Question: My app is terminating due to memory pressure at a certain point in the app's use, and I have isolated the problem down to one chunk of code that is causing the problem.
I'll copy the code chunk below, but first I'll describe what it's doing.
:
I have a for loop that is iterating through a list of videos. For each video, the for loop increases the size of the containing scrollview, draws a label and a button (both pertaining to the video), and asynchronously grabs a thumbnail of the video and places it below the button.
:
The grabbing the thumbnail part is the problem. I don't think that the fact that this is done asynchronously is the problem, as I have tried it synchronously and the termination still occurs. When I comment out the code that grabs the thumbnail (the entire asynchronous part in the code below) the app doesn't crash.
:
NB: I'm using comments to replace code in some cases for brevity.
'''
for (int i = [_videoURLs count]-1; i >= 0 ; i--)
{
//increase the scrollview size
//get background image:
dispatch_async(screenshotQueue, ^{
AVURLAsset *as = [[AVURLAsset alloc] initWithURL:currentURL options:nil];
AVAssetImageGenerator *ima = [[AVAssetImageGenerator alloc] initWithAsset:as];
ima.appliesPreferredTrackTransform = YES;
NSError *err = NULL;
CMTime time = CMTimeMake(1, 24);
CGImageRef imgRef = [ima copyCGImageAtTime:time actualTime:NULL error:&err];
UIImage *thumbnail = [[UIImage alloc] initWithCGImage:imgRef];
dispatch_async(dispatch_get_main_queue(), ^{
UIImageView *backgroundImage = [[UIImageView alloc]initWithFrame:buttonFrame];
backgroundImage.image = thumbnail;
backgroundImage.layer.opacity = 0;
[self.videoScrollView addSubview:backgroundImage];
[self.videoScrollView sendSubviewToBack:backgroundImage];
[UIView animateWithDuration:0.5 delay:0.0 options: UIViewAnimationOptionCurveEaseInOut
animations:^{
backgroundImage.layer.opacity = 1;
}
completion:^(BOOL finished){}];
});
});
//add title to the screen caps
//draw the button
}
'''
I'm on Xcode 5, testing on a new device with iOS 7. I'm self taught, so I'm sure I've picked up my fair share of bad habits, but I'm hoping I've missed something obvious that someone with a little more experience will pick up on.
I've tried a fair amount of googling and searching on stack overflow, and have tried looking at diagnostics, logs and memory profiles to isolate the problem further, to no avail.
Any help would be greatly appreciated!
:
How to reproduce the error:
1. Go to video list
2. Leave video list
3. Repeat 1+2 4 or 5 times causes the crash
Step 2. simply removes the entire scrollView from its superview and then redraws it. I understand it's not necessary to redraw the video list every time you go back to it, but I'm doing this for a certain reason and I don't believe this is the source of the problem (I could be wrong).
:
Here's an image of the memory profile:

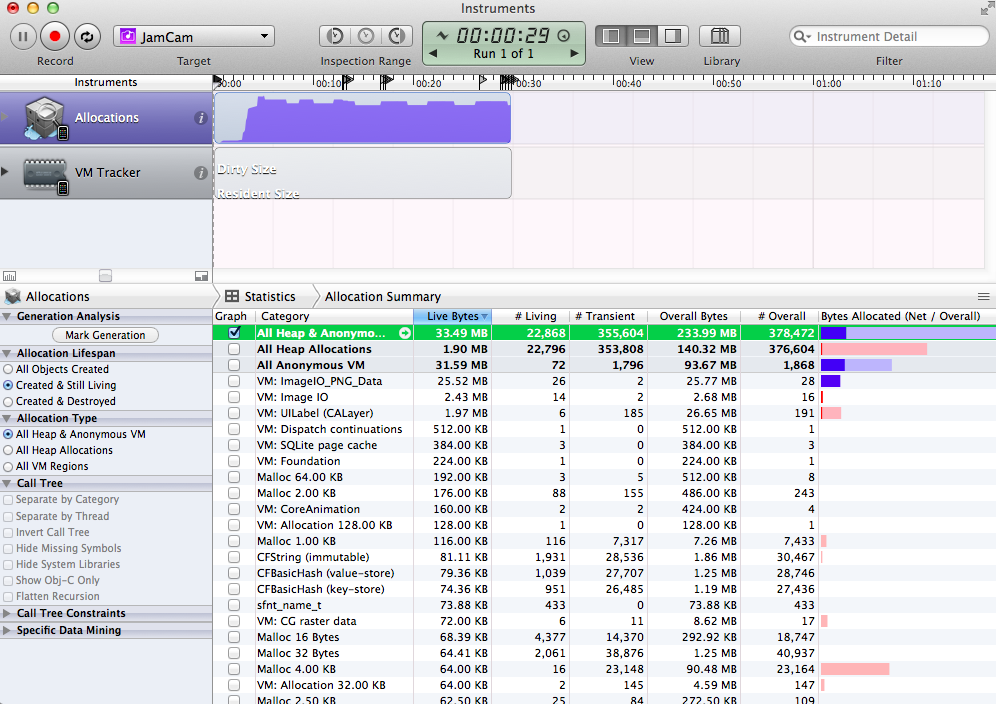
Answer: The code you show has a huge leak. You are creating a Core Foundation object with:
'''
CGImageRef imgRef = [ima copyCGImageAtTime:time actualTime:NULL error:&err];
'''
yet I see no corresponding 'CFRelease'.
You code should be:
'''
CGImageRef imgRef = [ima copyCGImageAtTime:time actualTime:NULL error:&err];
UIImage *thumbnail = [[UIImage alloc] initWithCGImage:imgRef];
CFRelease(imgRef);
'''